Question: For one of my Android projects, all gradle files including caches, deamon, JDKs, wrapper folder downloaded in my projects folder. what is wrong?
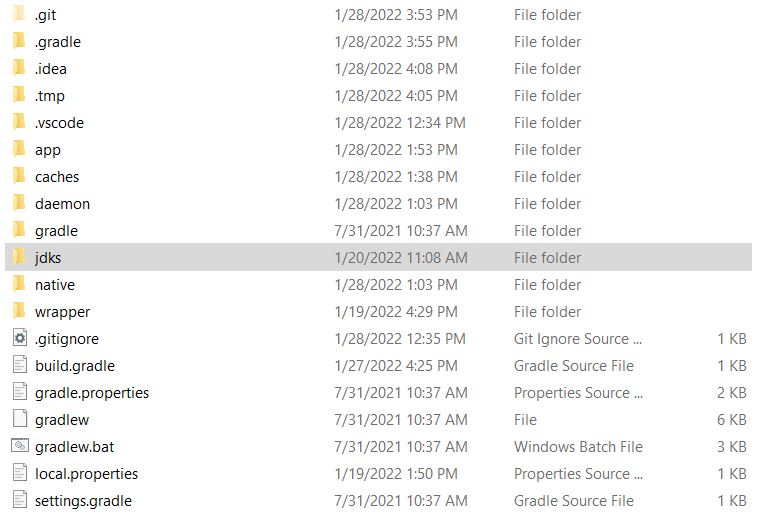
Answer: Fixed. I don't know why but somehow the Gradle address in the android studio setting was set to my projects folder! Changed and then removed these files manually.